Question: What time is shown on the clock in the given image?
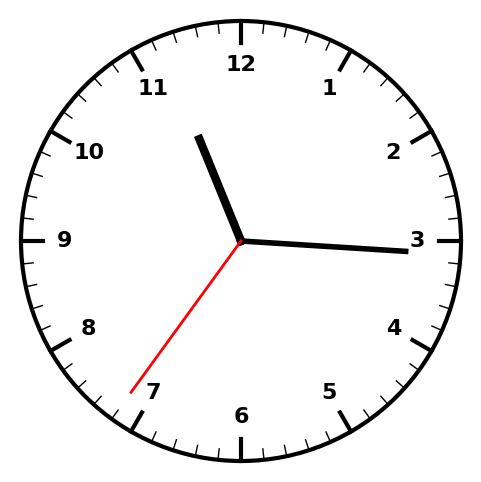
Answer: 11:15:36